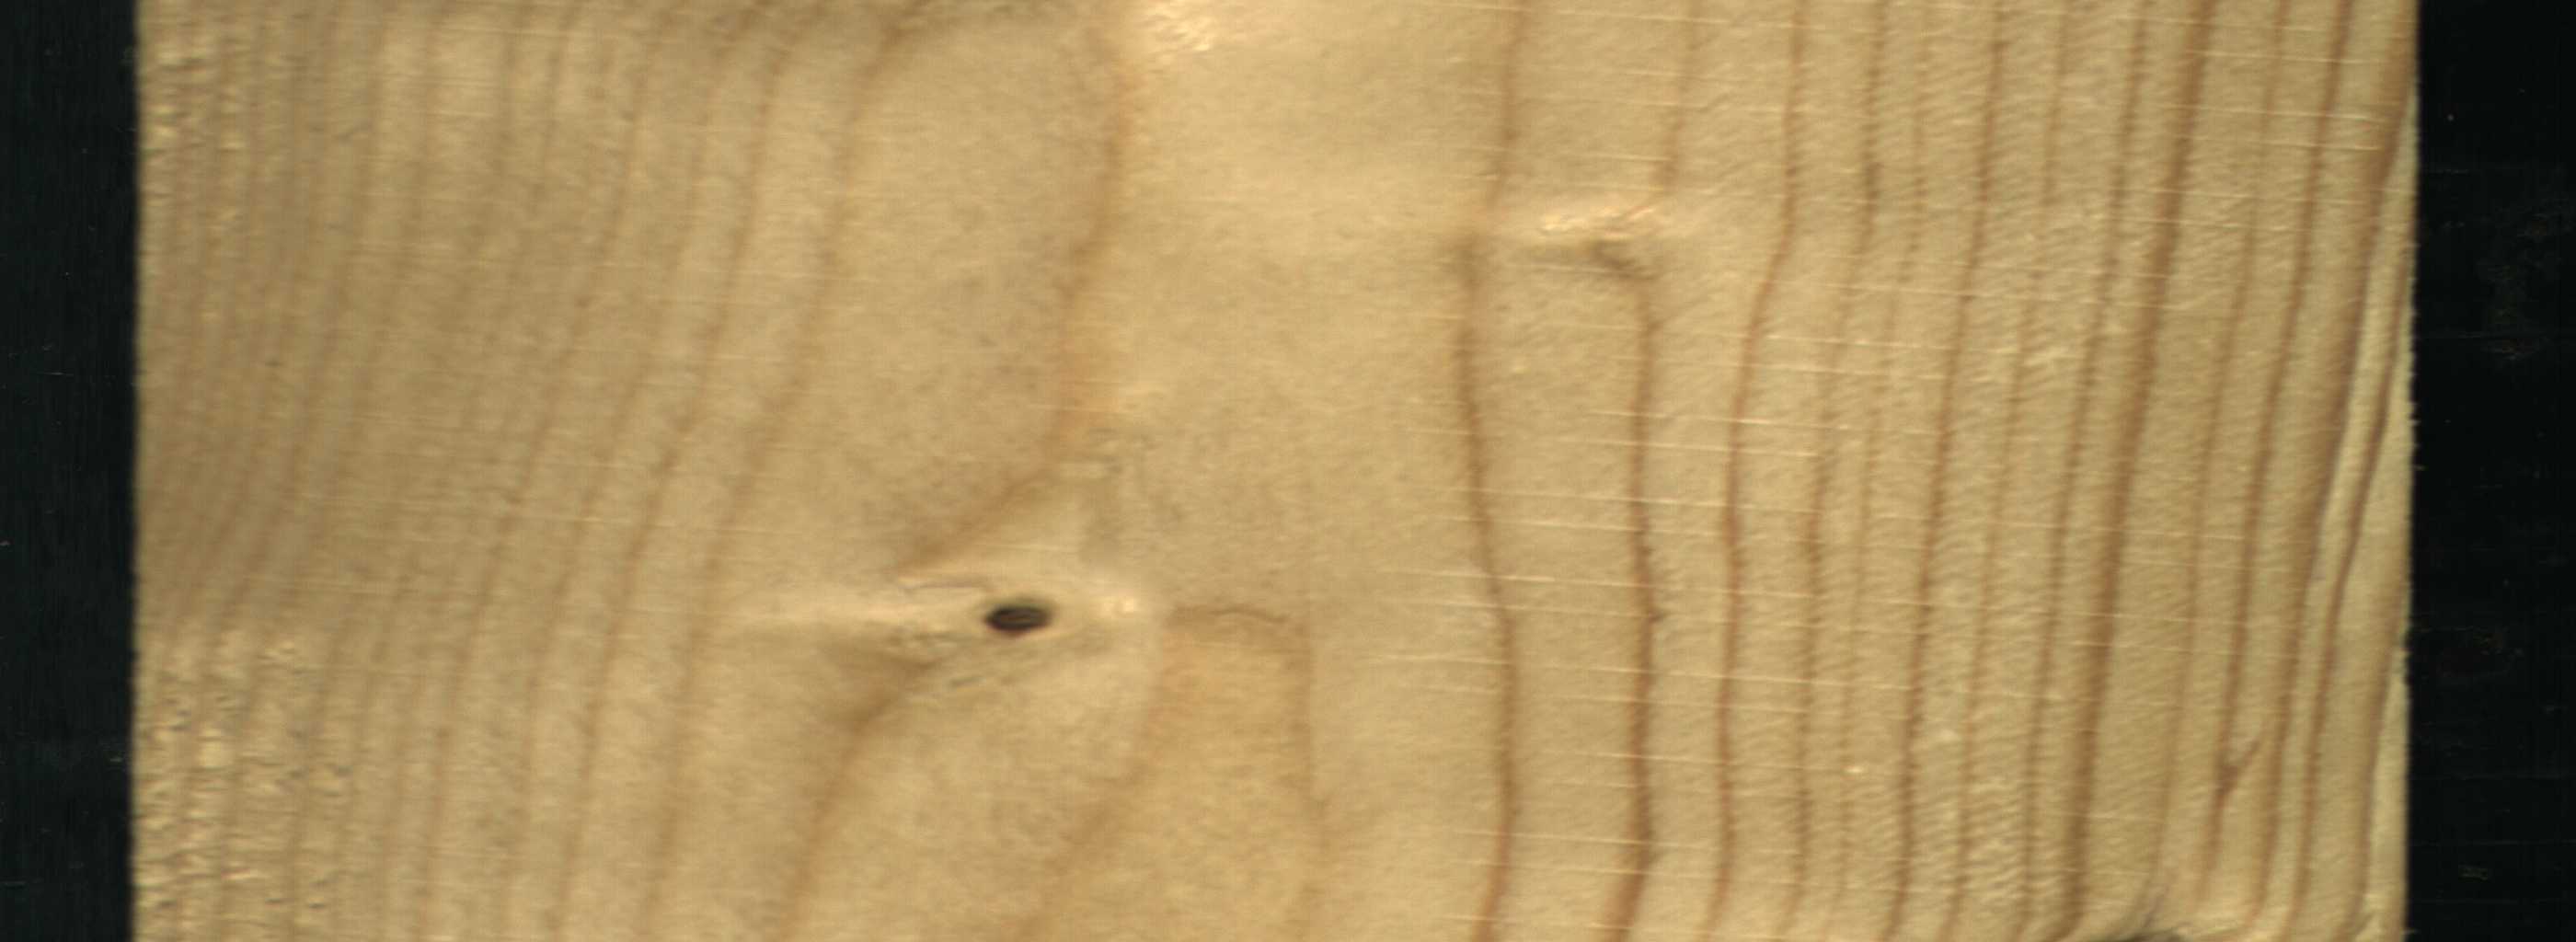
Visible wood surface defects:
Dead_Knot